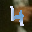
Label: 4